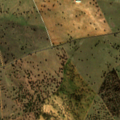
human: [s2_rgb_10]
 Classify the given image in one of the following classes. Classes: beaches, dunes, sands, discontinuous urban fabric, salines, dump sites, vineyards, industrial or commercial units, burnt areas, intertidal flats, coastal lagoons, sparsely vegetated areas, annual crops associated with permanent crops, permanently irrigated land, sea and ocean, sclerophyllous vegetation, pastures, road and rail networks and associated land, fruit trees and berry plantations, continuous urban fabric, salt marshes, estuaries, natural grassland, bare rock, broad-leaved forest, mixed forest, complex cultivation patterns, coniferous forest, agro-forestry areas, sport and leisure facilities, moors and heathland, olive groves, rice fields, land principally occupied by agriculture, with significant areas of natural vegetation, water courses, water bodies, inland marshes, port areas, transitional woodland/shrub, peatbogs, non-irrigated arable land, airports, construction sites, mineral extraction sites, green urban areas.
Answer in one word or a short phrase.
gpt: pastures, agro-forestry areas, transitional woodland/shrub